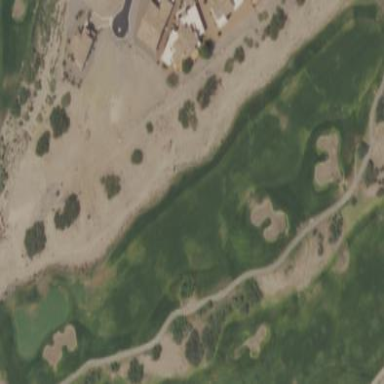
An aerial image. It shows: Golf fairway in the image.